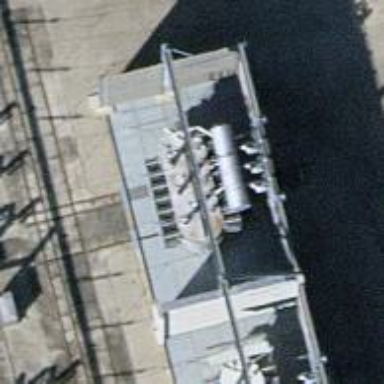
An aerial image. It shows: Transformer.